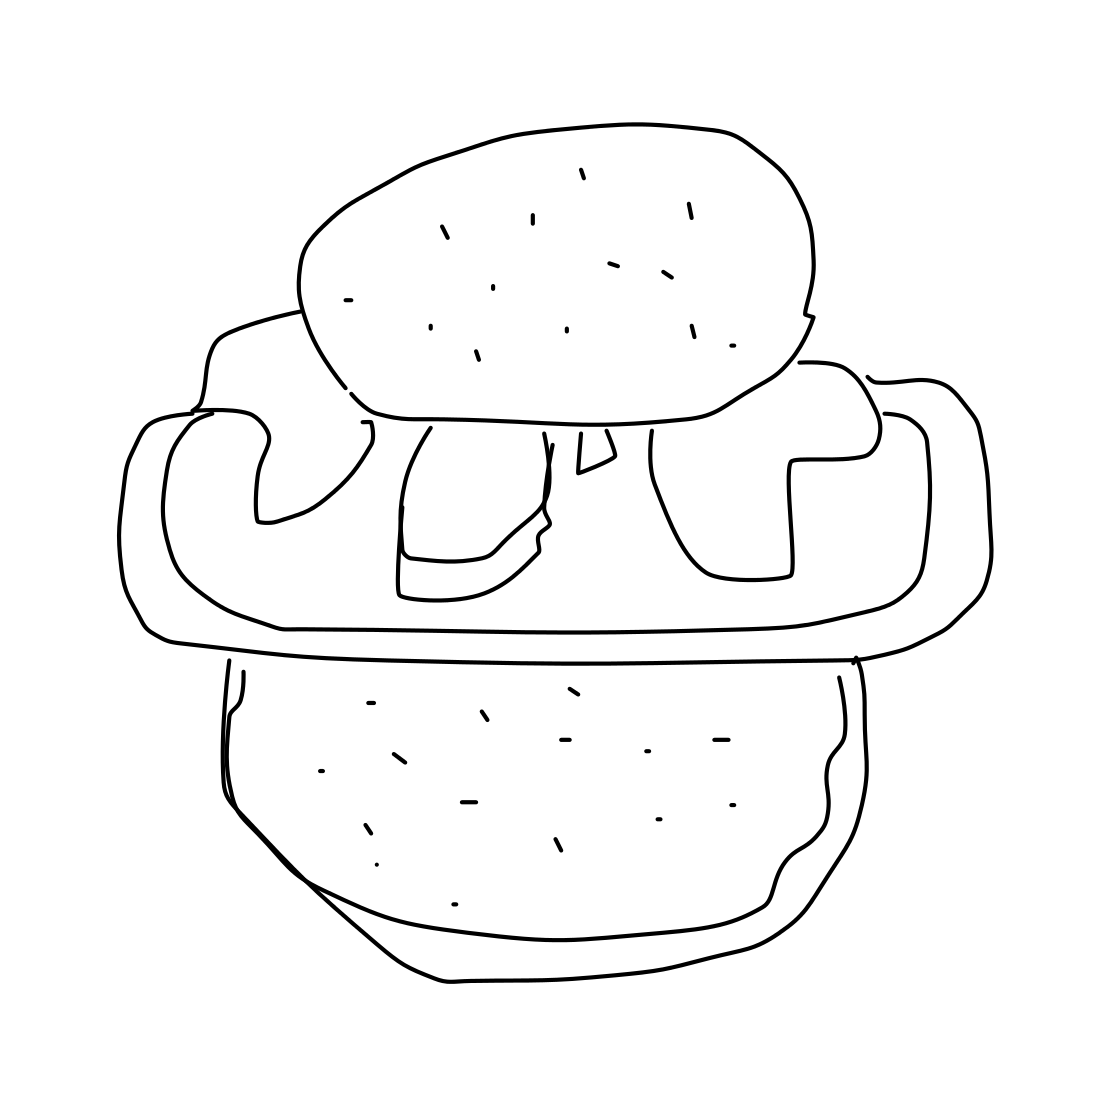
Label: hamburger